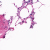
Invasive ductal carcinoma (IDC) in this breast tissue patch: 0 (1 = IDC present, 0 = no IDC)